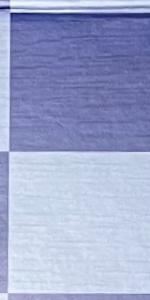
Label: Empty